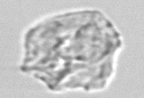
Label: detritus_transparent